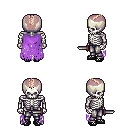
a pixel art fantasy rpg character, male body template, skeleton, maroon tattered cape, metal pants, white blonde short mohawk hairstyle, ghillies, dagger, four views (front, back, left, right), 2x2 character sprite sheet, small pixel art, hard edges, no anti-aliasing